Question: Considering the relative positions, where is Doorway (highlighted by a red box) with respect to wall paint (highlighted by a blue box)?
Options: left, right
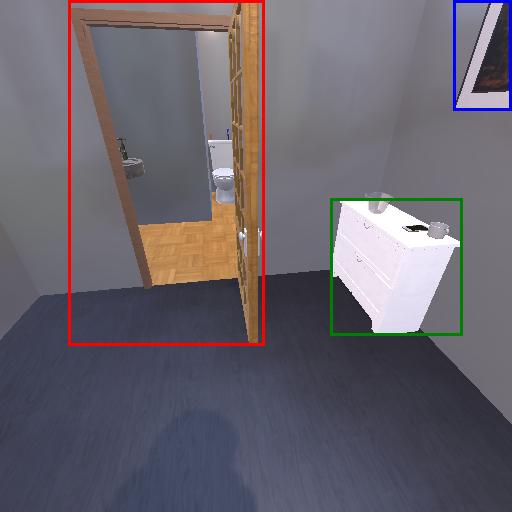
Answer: left